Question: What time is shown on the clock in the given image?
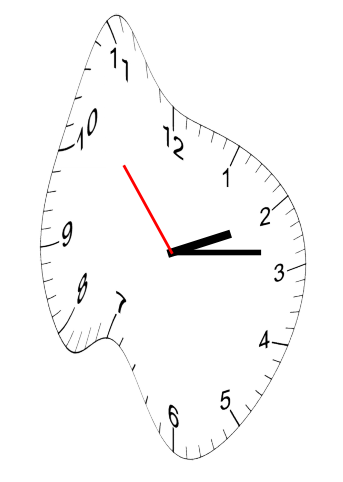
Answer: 02:13:53